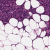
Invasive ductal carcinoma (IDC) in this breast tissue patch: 1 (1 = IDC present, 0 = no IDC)